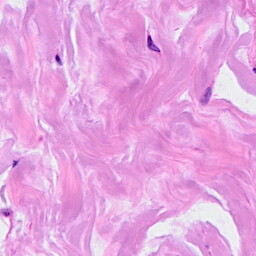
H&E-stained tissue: Breast